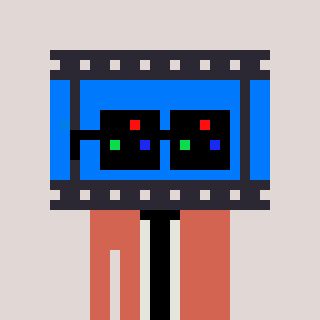
a pixel art character with square black sunglasses, a film strip-shaped head and a peachy-colored body on a warm background